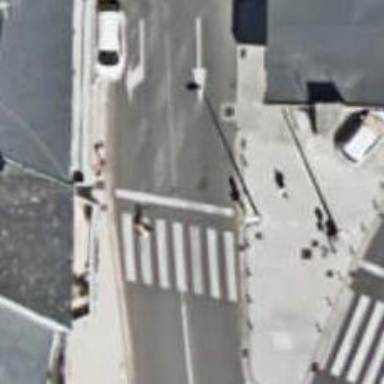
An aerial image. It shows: Traffic signals at road crossing.